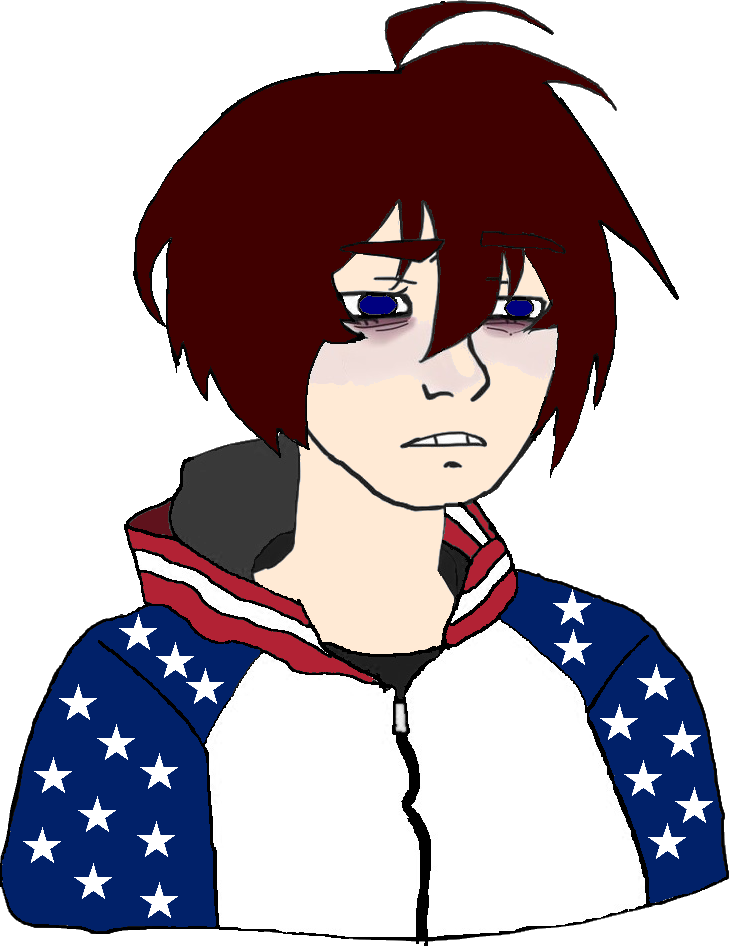
Label: 5_Twinkjak